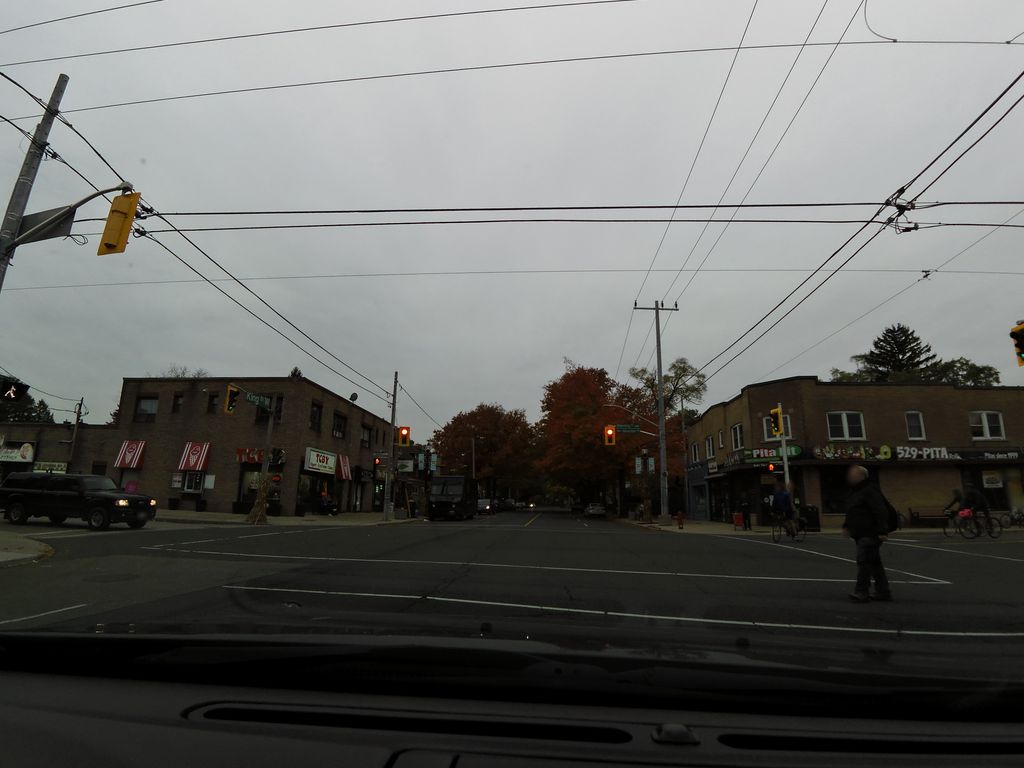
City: hamilton